Question: I have the following tables generated by ASP.net 'GridView' control:
'''
<!-- TOP TABLE WITH DROPDOWNS -->
<table class="taskGridView">
<tr>
<td></td>
<td></td>
<td></td>
<td></td>
<td></td>
<td></td>
<td></td>
<td></td>
<td></td>
</tr>
</table>
<!-- BOTTOM DATA TABLE -->
<table id="yourTasksGV">
<tr>
<th></th>
<th></th>
<th></th>
<th></th>
<th></th>
<th></th>
<th></th>
<th></th>
<th></th>
</tr>
<tr>
<td></td>
<td></td>
<td></td>
<td></td>
<td></td>
<td></td>
<td></td>
<td></td>
<td></td>
</tr>
</table>
'''
displays this:

As you can see the first table (with the dropdown) is not aligned with the bottom table.
I have the following code on my 'windows.load()' event to match each column between the two tables:
'''
var firstCol = $("#yourTasksGV").find("tr > td:first").width();
$(".taskGridView").find("tr > td:first").width(firstCol + "px");
var secondCol = $("#yourTasksGV").find("tr > td:second").width();
$(".taskGridView").find("tr > td:second").width(secondCol + "px");
var thirdCol = $("#yourTasksGV").find("tr > td:third").width();
$(".taskGridView").find("tr > td:third").width(thirdCol + "px");
var fourthCol = $("#yourTasksGV").find("tr > td:fourth").width();
$(".taskGridView").find("tr > td:fourth").width(fourthCol + "px");
var fifthCol = $("#yourTasksGV").find("tr > td:fifth").width();
$(".taskGridView").find("tr > td:fifth").width(fifthCol + "px");
var sixthCol = $("#yourTasksGV").find("tr > td:sixth").width();
$(".taskGridView").find("tr > td:sixth").width(sixthCol + "px");
var seventhCol = $("#yourTasksGV").find("tr > td:seventh").width();
$(".taskGridView").find("tr > td:seventh").width(seventhCol + "px");
var eighthCol = $("#yourTasksGV").find("tr > td:eighth").width();
$(".taskGridView").find("tr > td:eighth").width(eighthCol + "px");
var ninthCol = $("#yourTasksGV").find("tr > td:ninth").width();
$(".taskGridView").find("tr > td:ninth").width(ninthCol + "px");
'''
When the page loads, the columns are still not aligned.
How can I modify/add to my existing code to get the desired result to be aligned for both tables? Also, how can I code it so if any of the column from either table changes, from choosing a option from the dropdown selection the columns from both table adjusts?
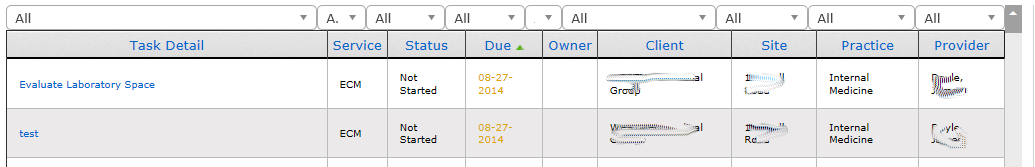
Answer: Getting two tables to match exactly isn't ever an easy task. It could be done, but you'd have to track changes in either and apply them to the other at the time of change. It's going to be a losing battle.
I'd accomplish this one of two ways:
1) Use a plugin that gives you all the features you seem to be looking for, which will save you time and heartache, plus it will run much faster than filtering on the back end thanks to a front end data model. My go-to is jQuery Datatables. <URL> -- but it's easy to append the search to the top instead of the bottom if so desired. The beauty of this method is that it's back-end agnostic, so it can run via php, java, .net, etc.
2) If you wanted to do all the filtering via another more manual method (which I don't recommend) just make one table, and set your filters into a row with its own class that you can use for styling.